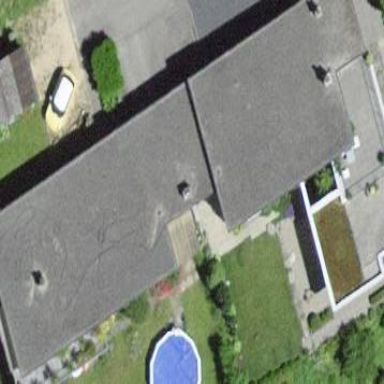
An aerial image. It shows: Terrace building.